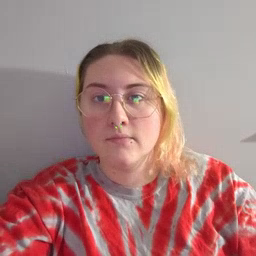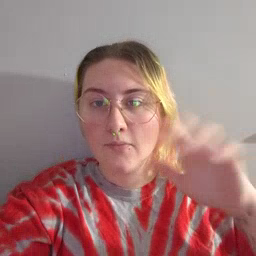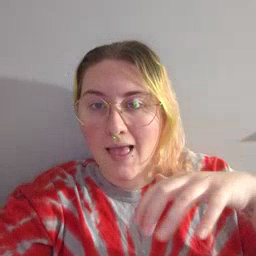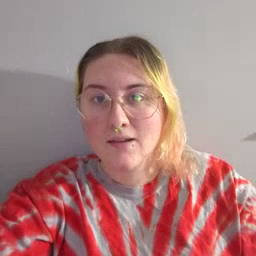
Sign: rain